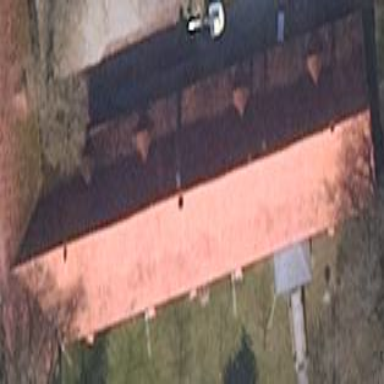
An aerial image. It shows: Gabled roof with roof tiles. The roof orientation is along the building structure.